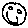
Label: smiley face